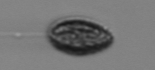
Label: Pseudochattonella_farcimen